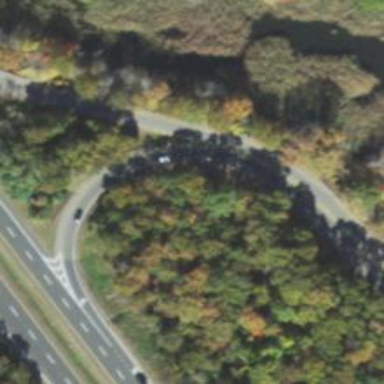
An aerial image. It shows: Trunk link highway.